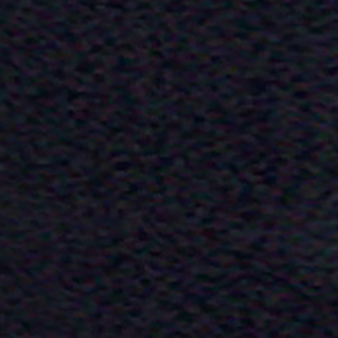
Label: other